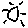
Label: sun